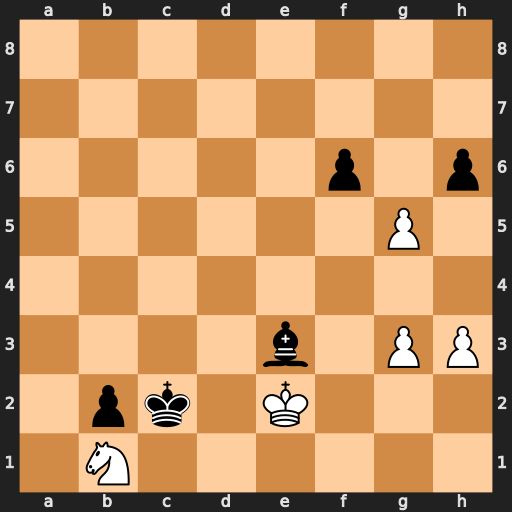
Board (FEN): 8/8/5p1p/6P1/8/4b1PP/1pk1K3/1N6
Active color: w
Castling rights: -
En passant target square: -
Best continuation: g6 Kxb1 g7 Ka1 g8=Q b1=Q Qa8+